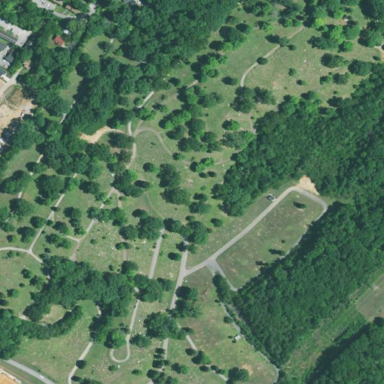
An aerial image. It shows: Cemetery.